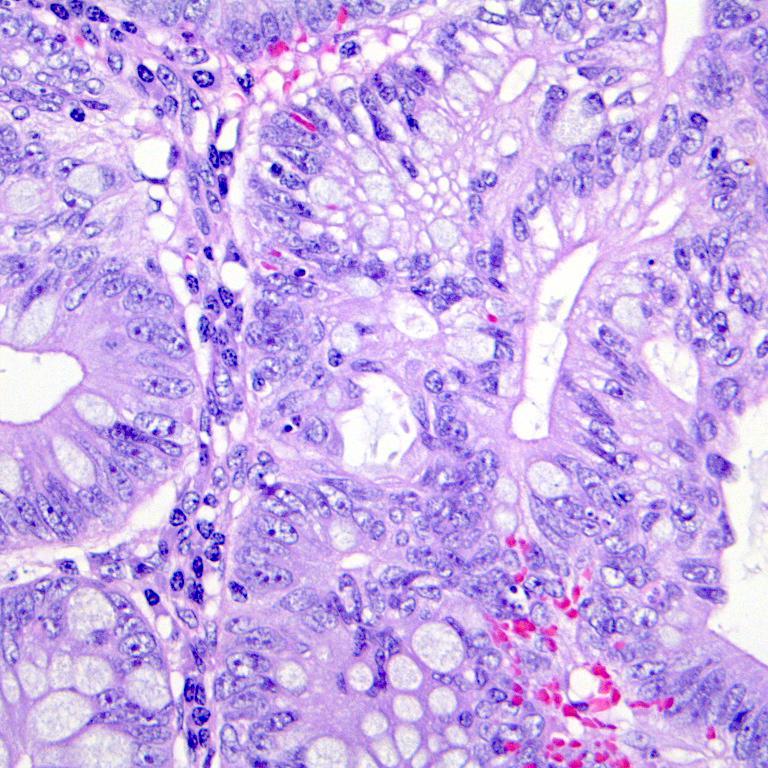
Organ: colon
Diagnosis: adenocarcinomas